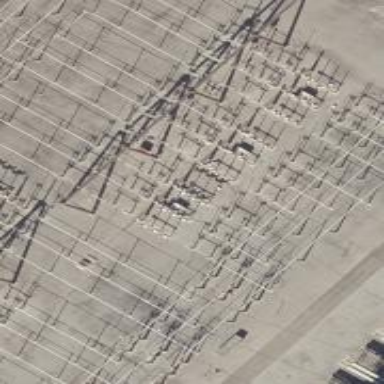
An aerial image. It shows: Switch for power supply.